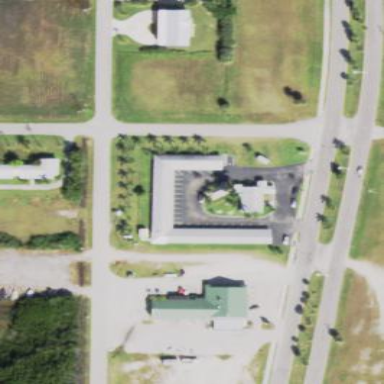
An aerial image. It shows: Motel that caters to tourists.